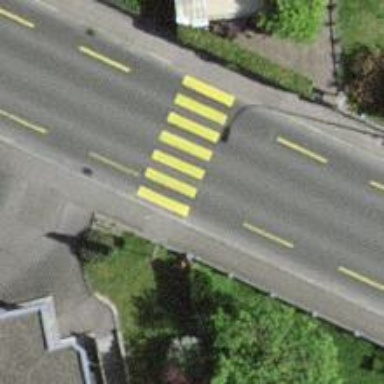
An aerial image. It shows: Zebra crossing on the road.